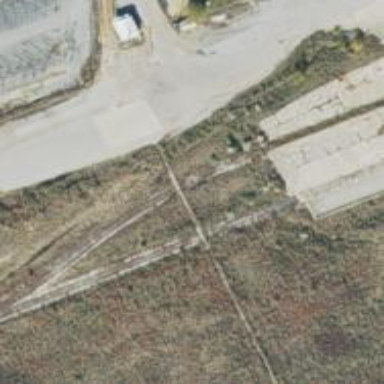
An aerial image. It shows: Rail spur service.